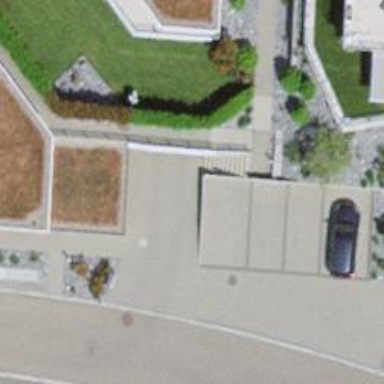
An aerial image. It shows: Road with steps.